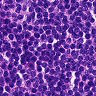
Metastatic tissue present: no